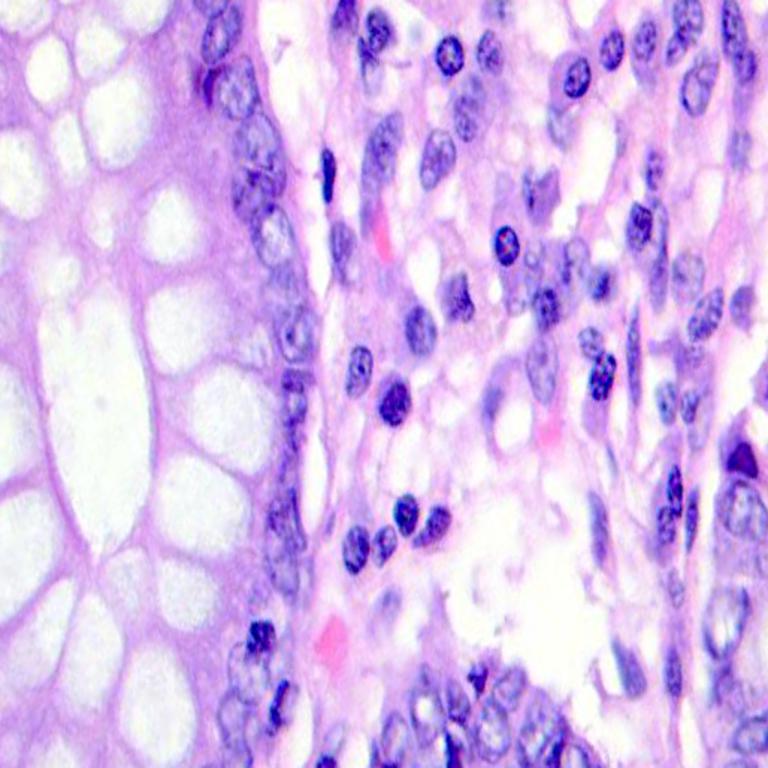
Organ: colon
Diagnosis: benign